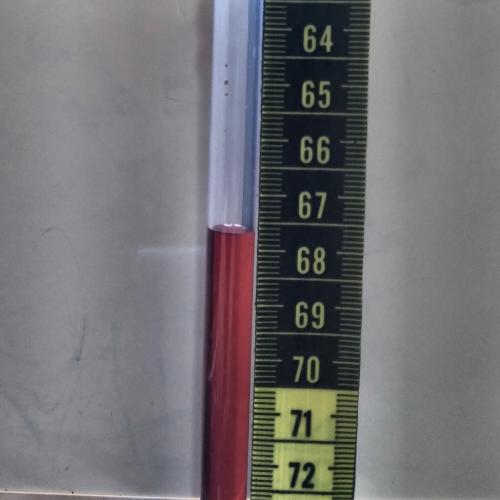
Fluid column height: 67.7 cm